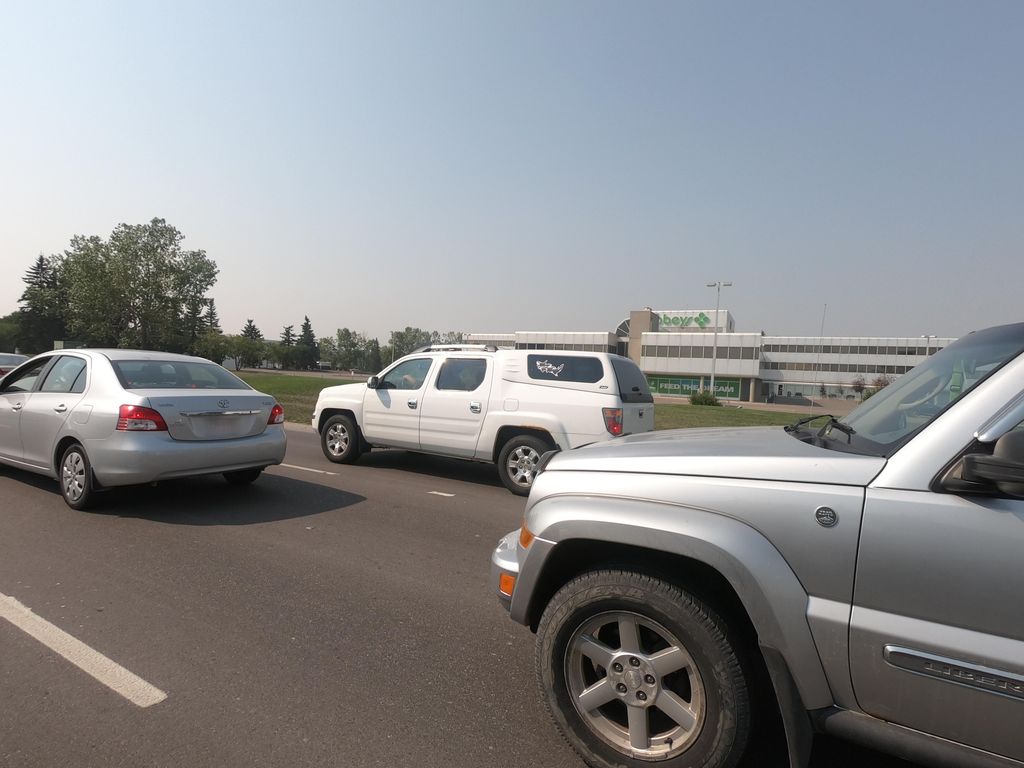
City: calgary